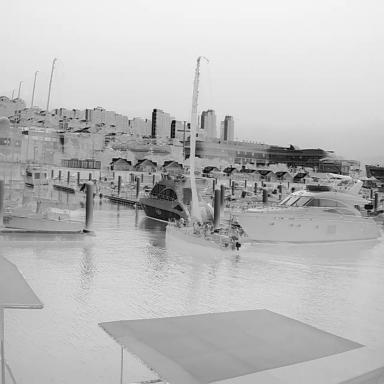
There are three sailboats in the infrared image.